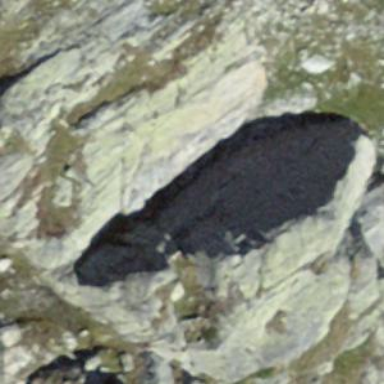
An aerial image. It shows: View of natural rock.